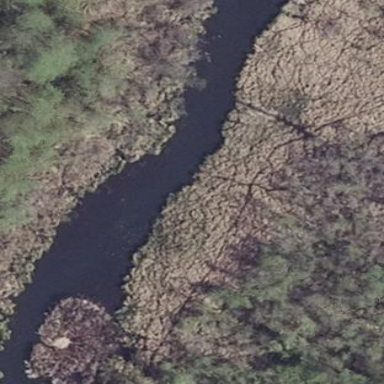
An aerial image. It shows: Marshy wetland area.